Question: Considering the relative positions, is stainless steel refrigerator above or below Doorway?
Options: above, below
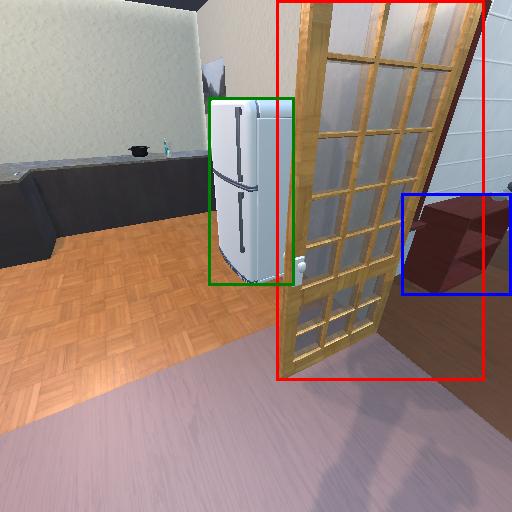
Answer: above